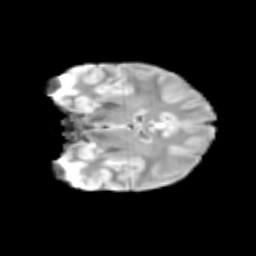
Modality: T2w
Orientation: coronal
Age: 14
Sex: female
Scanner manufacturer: siemens
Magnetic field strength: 3 T
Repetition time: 3.8 s
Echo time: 0.07 s